Question: I'm attempting to connect to Google Compute Engine using Java, but getting an exception that doesn't mean much to me.
The <URL> I'm following says the following:
'''
/** Authorizes the installed application to access user's protected data. */
private static Credential authorize() throws Exception {
// load client secrets
GoogleClientSecrets clientSecrets = GoogleClientSecrets.load(JSON_FACTORY,
new InputStreamReader(CalendarSample.class.getResourceAsStream("/client_secrets.json")));
// set up authorization code flow
GoogleAuthorizationCodeFlow flow = new GoogleAuthorizationCodeFlow.Builder(
httpTransport, JSON_FACTORY, clientSecrets,
Collections.singleton(CalendarScopes.CALENDAR)).setDataStoreFactory(dataStoreFactory)
.build();
// authorize
return new AuthorizationCodeInstalledApp(flow, new LocalServerReceiver()).authorize("user");
}
'''
In order to get the json file containing the credentials, I go to cloud.google.com, go to my app in the console and click Credentials, I click 'Create new ClientId', select 'Service Account' and 'JSON Key'.
This downloads a '_________.json' file.
In a 'public static void main(String ... args) throws Exception {' I have the following code to read the credentials file:
'''
GoogleClientSecrets clientSecrets = GoogleClientSecrets.load(JSON_FACTORY,
new FileReader("________9f.json"));
'''
Doing a 'System.out.println(clientSecrets);' prints out the whole json file which contains keys 'private_key_id', 'client_email', 'client_id' and 'type'.
Now if I continue with the example code:
'''
// set up authorization code flow
GoogleAuthorizationCodeFlow flow = new GoogleAuthorizationCodeFlow.Builder(
httpTransport, JSON_FACTORY, clientSecrets,
Collections.singleton(ComputeScopes.COMPUTE)).setDataStoreFactory(dataStoreFactory).build();
// authorize
new AuthorizationCodeInstalledApp(flow, new LocalServerReceiver()).authorize("user");
'''
This gives me the following stacktrace:
> Exception in thread "main" java.lang.IllegalArgumentException at
com.google.api.client.repackaged.com.google.common.base.Preconditions.checkArgument(Preconditions.java:76)
at
com.google.api.client.util.Preconditions.checkArgument(Preconditions.java:37)
at
com.google.api.client.googleapis.auth.oauth2.GoogleClientSecrets.getDetails(GoogleClientSecrets.java:82)
at
com.google.api.client.googleapis.auth.oauth2.GoogleAuthorizationCodeFlow$Builder.(GoogleAuthorizationCodeFlow.java:195)
at com.mycee.TestGoogle.main(TestGoogle.java:52) at
sun.reflect.NativeMethodAccessorImpl.invoke0(Native Method) at
sun.reflect.NativeMethodAccessorImpl.invoke(NativeMethodAccessorImpl.java:57)
at
sun.reflect.DelegatingMethodAccessorImpl.invoke(DelegatingMethodAccessorImpl.java:43)
at java.lang.reflect.Method.invoke(Method.java:606) at
com.intellij.rt.execution.application.AppMain.main(AppMain.java:140)
The Missing variables (which are all static variables for now) are as follow:
'''
JsonFactory JSON_FACTORY = JacksonFactory.getDefaultInstance();
HttpTransport httpTransport = GoogleNetHttpTransport.newTrustedTransport();
FileDataStoreFactory dataStoreFactory = new FileDataStoreFactory(DATA_STORE_DIR);
java.io.File DATA_STORE_DIR = new java.io.File(System.getProperty("user.home"), ".store/compute_engine_sample");
'''
I'm trying to manage my Google Compute Engine instances via Java, any idea what I'm doing wrong with the Oath authentication?
:
pom.xml as requested:
'''
<?xml version="1.0" encoding="UTF-8" standalone="no"?>
<project xmlns="http://maven.apache.org/POM/4.0.0" xmlns:xsi="http://www.w3.org/2001/XMLSchema-instance"
xsi:schemaLocation="http://maven.apache.org/POM/4.0.0 http://maven.apache.org/maven-v4_0_0.xsd">
<modelVersion>4.0.0</modelVersion>
<groupId>com.jvaas</groupId>
<artifactId>jvaas-cloud</artifactId>
<packaging>war</packaging>
<version>1.0.0</version>
<name>jVaaS Cloud</name>
<properties>
<jclouds.version>1.9.0</jclouds.version>
<project.http.version>1.19.0</project.http.version>
<project.oauth.version>1.19.0</project.oauth.version>
<project.build.sourceEncoding>UTF-8</project.build.sourceEncoding>
</properties>
<dependencies>
<dependency>
<groupId>com.google.http-client</groupId>
<artifactId>google-http-client-jackson2</artifactId>
<version>${project.http.version}</version>
</dependency>
<dependency>
<groupId>com.google.oauth-client</groupId>
<artifactId>google-oauth-client-jetty</artifactId>
<version>${project.oauth.version}</version>
</dependency>
<dependency>
<groupId>com.google.apis</groupId>
<artifactId>google-api-services-compute</artifactId>
<version>v1-rev27-1.19.0</version>
</dependency>
</dependencies>
</project>
'''
TestGoogle.java in the default package ('kots.json' is sitting in 'src/main/resources'):
'''
import com.google.api.client.extensions.java6.auth.oauth2.AuthorizationCodeInstalledApp;
import com.google.api.client.extensions.jetty.auth.oauth2.LocalServerReceiver;
import com.google.api.client.googleapis.auth.oauth2.GoogleAuthorizationCodeFlow;
import com.google.api.client.googleapis.auth.oauth2.GoogleClientSecrets;
import com.google.api.client.googleapis.javanet.GoogleNetHttpTransport;
import com.google.api.client.http.HttpTransport;
import com.google.api.client.json.JsonFactory;
import com.google.api.client.json.jackson2.JacksonFactory;
import com.google.api.client.util.store.FileDataStoreFactory;
import com.google.api.services.compute.Compute;
import com.google.api.services.compute.ComputeScopes;
import com.google.api.services.compute.model.Instance;
import com.google.api.services.compute.model.InstanceList;
import java.io.IOException;
import java.io.InputStream;
import java.io.InputStreamReader;
import java.util.Arrays;
import java.util.List;
public class TestGoogle {
private static final java.io.File DATA_STORE_DIR = new java.io.File(System.getProperty("user.home"), ".store/compute_engine_sample");
private static FileDataStoreFactory dataStoreFactory;
private static HttpTransport httpTransport;
private static final String zoneName = "us-central1-a";
private static final JsonFactory JSON_FACTORY = JacksonFactory.getDefaultInstance();
private static final List<String> SCOPES = Arrays.asList(ComputeScopes.COMPUTE_READONLY);
public static void main(String... args) throws Exception {
httpTransport = GoogleNetHttpTransport.newTrustedTransport();
dataStoreFactory = new FileDataStoreFactory(DATA_STORE_DIR);
InputStream in = TestGoogle.class.getResourceAsStream("/kots.json");
GoogleClientSecrets clientSecrets = GoogleClientSecrets.load(JSON_FACTORY, new InputStreamReader(in));
GoogleAuthorizationCodeFlow flow = // <- fails here
new GoogleAuthorizationCodeFlow.Builder(
httpTransport, JSON_FACTORY, clientSecrets, SCOPES)
.setDataStoreFactory(dataStoreFactory)
.setAccessType("online").setApprovalPrompt("auto")
.build();
new AuthorizationCodeInstalledApp(flow, new LocalServerReceiver()).authorize("user");
}
}
'''
Full stacktrace:
'''
Exception in thread "main" java.lang.IllegalArgumentException
at com.google.api.client.repackaged.com.google.common.base.Preconditions.checkArgument(Preconditions.java:76)
at com.google.api.client.util.Preconditions.checkArgument(Preconditions.java:37)
at com.google.api.client.googleapis.auth.oauth2.GoogleClientSecrets.getDetails(GoogleClientSecrets.java:82)
at com.google.api.client.googleapis.auth.oauth2.GoogleAuthorizationCodeFlow$Builder.<init>(GoogleAuthorizationCodeFlow.java:195)
at TestGoogle.main(TestGoogle.java:38)
'''
Decompiling the relevant class files these are the code snippets related:
GoogleAuthorizationCodeFlow.java: 195
'''
public Builder(HttpTransport transport, JsonFactory jsonFactory, GoogleClientSecrets clientSecrets, Collection<String> scopes) {
super(BearerToken.authorizationHeaderAccessMethod(), transport, jsonFactory, new GenericUrl("https://accounts.google.com/o/oauth2/token"), new ClientParametersAuthentication(clientSecrets.getDetails().getClientId(), clientSecrets.getDetails().getClientSecret()), clientSecrets.getDetails().getClientId(), "https://accounts.google.com/o/oauth2/auth");
this.setScopes(scopes);
}
'''
GoogleClientSecrets.java: 82
'''
public GoogleClientSecrets.Details getDetails() {
Preconditions.checkArgument(this.web == null != (this.installed == null));
return this.web == null?this.installed:this.web;
}
'''
Preconditions.java: 37
'''
public static void checkArgument(boolean expression) {
com.google.api.client.repackaged.com.google.common.base.Preconditions.checkArgument(expression);
}
'''
Preconditions.java: 76
'''
public static void checkArgument(boolean expression) {
if(!expression) {
throw new IllegalArgumentException();
}
}
'''
kots.json with all sensitive data masked out:
'''
{
"private_key_id": "________________________________________",
"private_key": "-----BEGIN PRIVATE KEY-----
__________________________________________________________________________________________________________________________________________________________________________________________________________________________________________________________________________________________________________________________________________________________________________________________________________________________________________________________________________________________________________________________________________________________________________________________________________________________________________________________________________________________________________________________________________________________________________________________________________________________________________________________________________________________________________________________________________________________________________________________________________________________________________________________________________________________________________________________________________________________________________________________________________________________________________________________________________________________________________________________________________________________________________________________________________________________________________________________________________________________________________________________________________________________________________________________________________________________________________________________________________________________________________________________________________
-----END PRIVATE KEY-----
",
"client_email": "_____________________________________________@developer.gserviceaccount.com",
"client_id": "_____________________________________________.apps.googleusercontent.com",
"type": "service_account"
}
'''
kots.json was generated when I click on this button in cloud.google.com

, seems my json file was incorrect, this format fixed it for me (copied from the conversation with @We are Borg):
'''
{"installed": {
"client_id": "yourid",
"auth_uri": "https://accounts.google.com/o/oauth2/auth",
"token_uri": "https://accounts.google.com/o/oauth2/token",
"auth_provider_x509_cert_url": "https://www.googleapis.com/oauth2/v1/certs",
"client_email": "",
"client_x509_cert_url": "",
"client_secret": "yoursecret",
"redirect_uris": ["urn:ietf:wg:oauth:2.0:oob", "http://tooltank.de"]
}}
'''
Correct place to download it from is to create a new client id and select isntalled application.
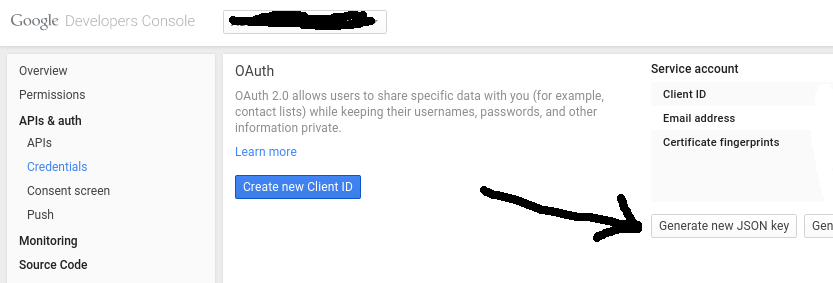
Answer: Actually you are not, I was harassed in a similar manner with Google Drive problems, but this code worked for me. I know you will think that your code is the same, but just try it out.
'''
private static final List<String> SCOPES =
Arrays.asList(DriveScopes.DRIVE);
@Override
public Credential authorize() throws IOException {
InputStream in =
DriveQuickstartImpl.class.getResourceAsStream("/client_secret.json");
GoogleClientSecrets clientSecrets =
GoogleClientSecrets.load(JSON_FACTORY, new InputStreamReader(in));
GoogleAuthorizationCodeFlow flow =
new GoogleAuthorizationCodeFlow.Builder(
HTTP_TRANSPORT, JSON_FACTORY, clientSecrets, SCOPES)
.setDataStoreFactory(DATA_STORE_FACTORY)
.setAccessType("online").setApprovalPrompt("auto")
.build();
Credential credential = new AuthorizationCodeInstalledApp(
flow, new LocalServerReceiver()).authorize("user");
if(credential!=null && credential.getRefreshToken() != null){
storeCredentials(credential);
}
return credential;
}
'''
If it doesnt work, let me know, I will remove it, my client_secret is in resources folder.